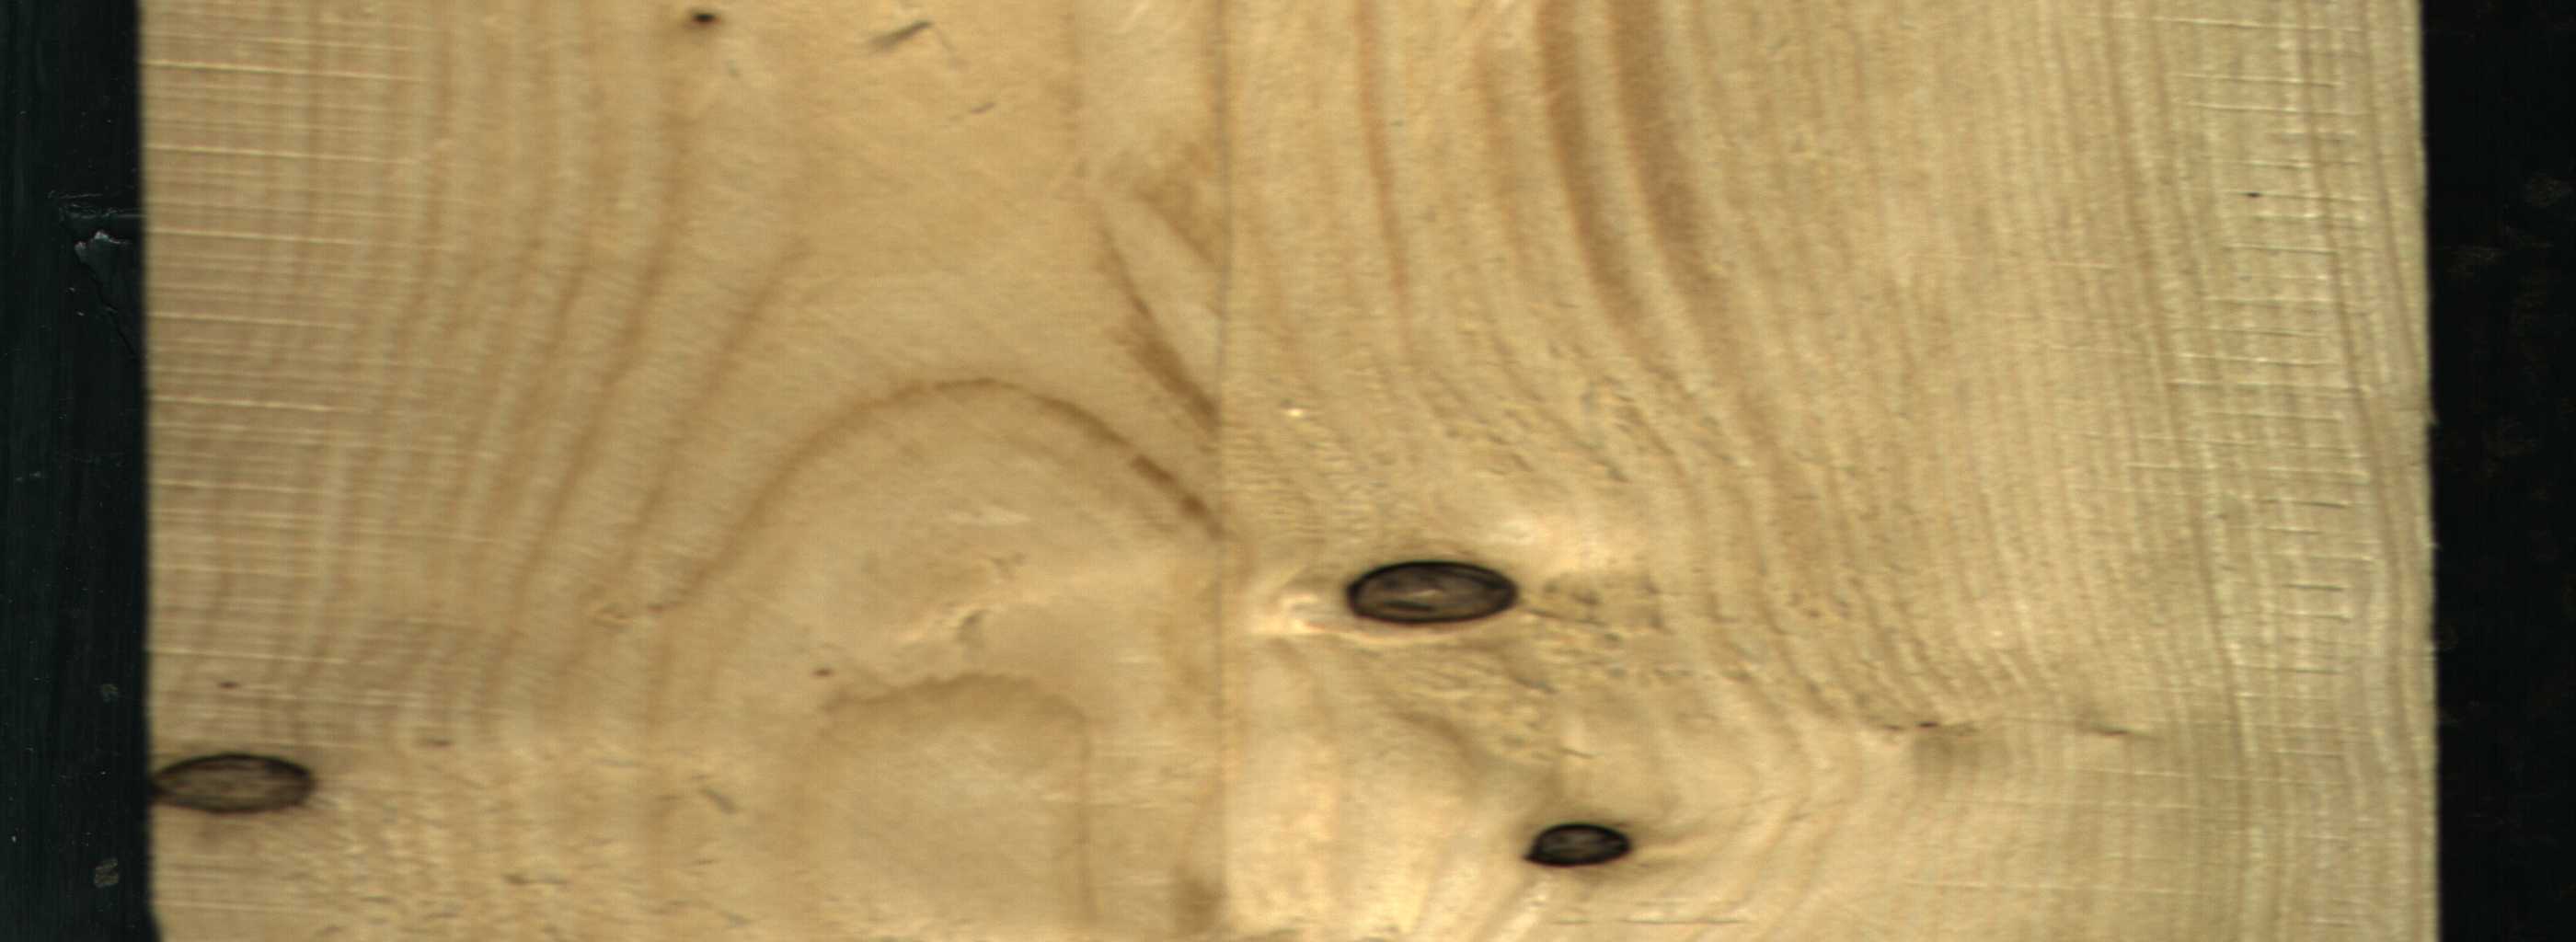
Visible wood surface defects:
Dead_Knot
Dead_Knot
Dead_Knot
Dead_Knot